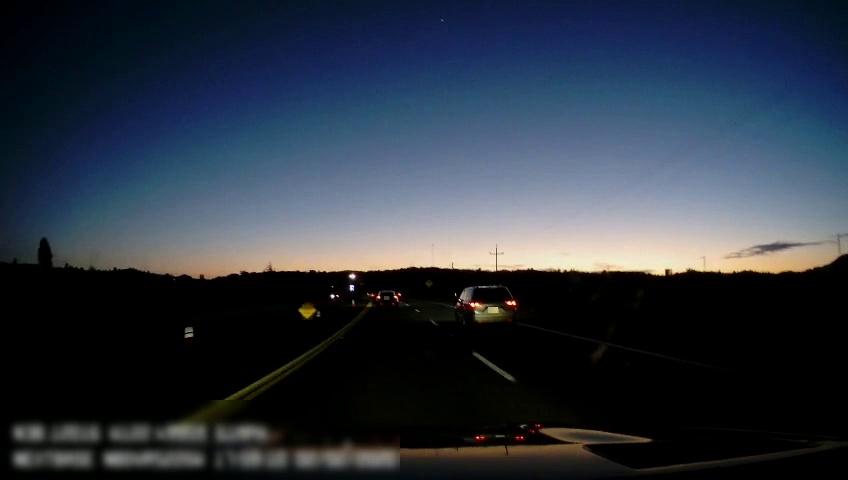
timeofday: Dusk/Dawn/Twilight
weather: Sunny
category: Drivable Space
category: Vehicles | SUV
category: Vehicles | Car
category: Lanes | Current Lane
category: Lanes | Current Lane
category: Lanes | Alternate Lane
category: Traffic | Signs
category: Traffic | Signs